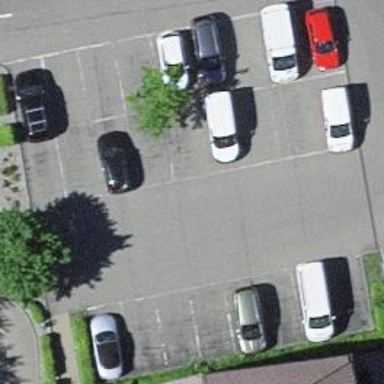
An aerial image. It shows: Parking area with surface.